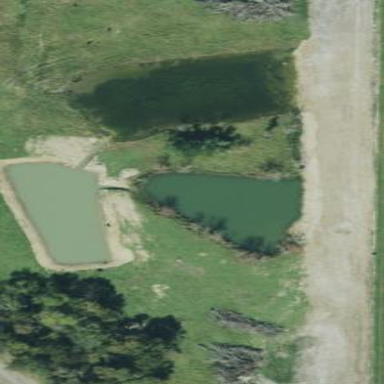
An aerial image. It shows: Serene pond surrounded by nature.